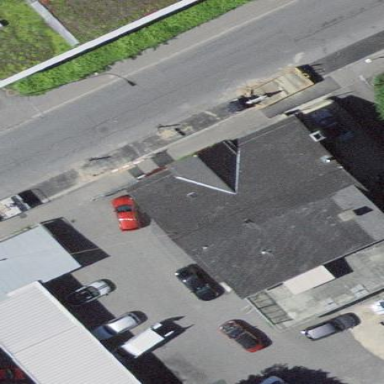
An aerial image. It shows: Commercial building housing car repair shop.